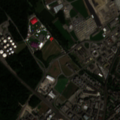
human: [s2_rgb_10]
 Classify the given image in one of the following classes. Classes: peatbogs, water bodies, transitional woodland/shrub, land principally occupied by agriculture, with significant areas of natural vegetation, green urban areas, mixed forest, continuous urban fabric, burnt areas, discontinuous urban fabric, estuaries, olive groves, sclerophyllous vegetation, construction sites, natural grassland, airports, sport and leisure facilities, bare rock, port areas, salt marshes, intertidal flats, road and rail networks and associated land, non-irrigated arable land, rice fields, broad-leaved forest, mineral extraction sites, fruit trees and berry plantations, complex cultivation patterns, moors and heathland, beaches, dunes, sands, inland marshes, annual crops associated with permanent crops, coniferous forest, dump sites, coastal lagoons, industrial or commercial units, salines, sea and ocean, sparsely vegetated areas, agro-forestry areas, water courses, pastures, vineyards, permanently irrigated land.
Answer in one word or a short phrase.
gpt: discontinuous urban fabric, industrial or commercial units, airports, non-irrigated arable land, mixed forest